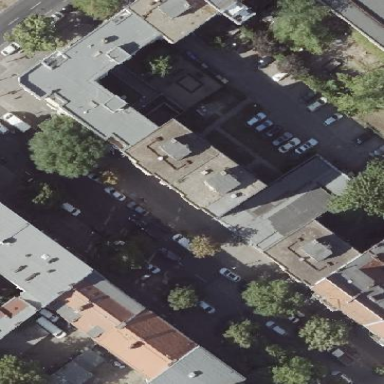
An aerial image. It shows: Commercial building.